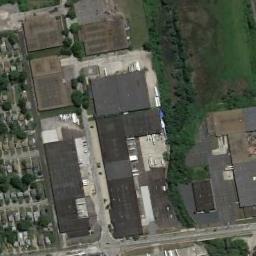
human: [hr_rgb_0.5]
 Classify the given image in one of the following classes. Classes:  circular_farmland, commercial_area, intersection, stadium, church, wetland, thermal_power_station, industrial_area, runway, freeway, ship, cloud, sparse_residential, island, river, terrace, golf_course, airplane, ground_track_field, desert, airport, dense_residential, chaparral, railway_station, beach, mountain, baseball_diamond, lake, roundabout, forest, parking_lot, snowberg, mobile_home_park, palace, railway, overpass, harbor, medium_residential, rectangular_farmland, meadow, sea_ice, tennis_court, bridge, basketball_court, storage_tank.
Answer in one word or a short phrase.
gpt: industrial_area